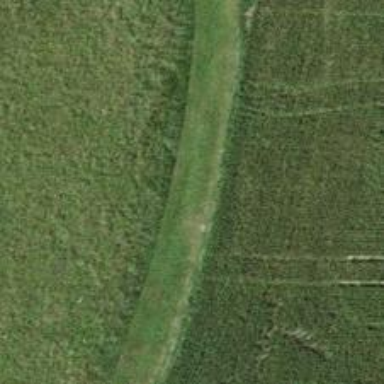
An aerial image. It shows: Grass track with grade5 track type.